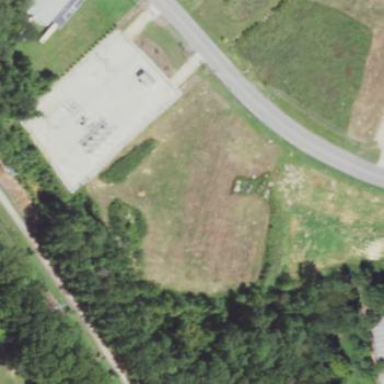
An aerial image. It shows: Distribution substation surrounded by fence.